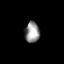
Tissue: prostate
Cell type: Myeloid cells
Senescence score: 0.6892
Nuclear area (px): 308
Mean DAPI intensity: 143.432